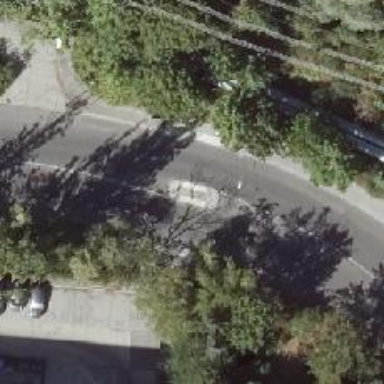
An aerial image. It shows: Uncontrolled crossing with pedestrian island.